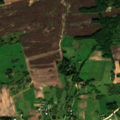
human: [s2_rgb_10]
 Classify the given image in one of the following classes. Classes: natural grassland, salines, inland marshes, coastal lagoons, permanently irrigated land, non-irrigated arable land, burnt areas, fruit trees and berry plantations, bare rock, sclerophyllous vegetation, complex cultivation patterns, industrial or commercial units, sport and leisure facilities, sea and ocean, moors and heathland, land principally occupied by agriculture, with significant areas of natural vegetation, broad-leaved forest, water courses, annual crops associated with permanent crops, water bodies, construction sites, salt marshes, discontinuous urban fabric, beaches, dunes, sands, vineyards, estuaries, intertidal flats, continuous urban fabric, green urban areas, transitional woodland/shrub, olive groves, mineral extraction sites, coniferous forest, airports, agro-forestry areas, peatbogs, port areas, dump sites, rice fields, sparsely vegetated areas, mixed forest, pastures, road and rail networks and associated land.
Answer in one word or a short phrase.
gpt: discontinuous urban fabric, non-irrigated arable land, land principally occupied by agriculture, with significant areas of natural vegetation, broad-leaved forest